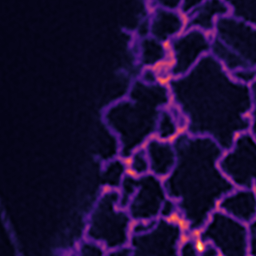
Label: Super-resolution ER image